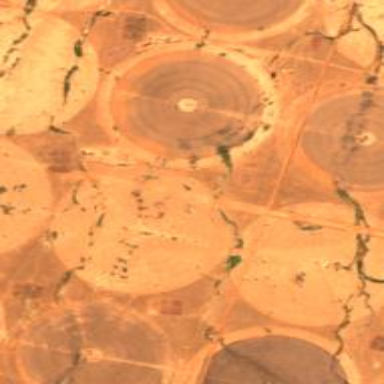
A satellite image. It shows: Irrigation pivot.